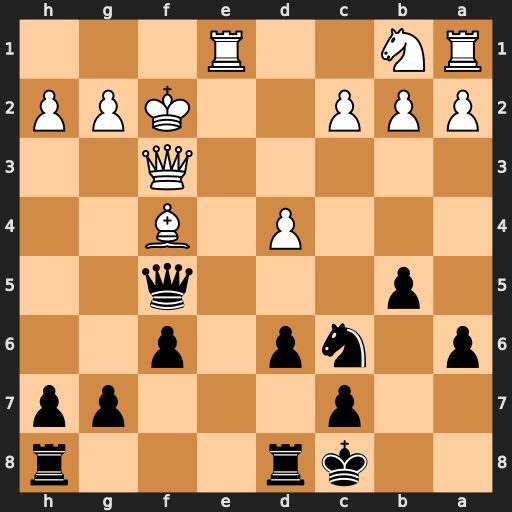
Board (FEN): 2kr3r/2p3pp/p1np1p2/1p3q2/3P1B2/5Q2/PPP2KPP/RN2R3
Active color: b
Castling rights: -
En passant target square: -
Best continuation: Nxd4 Qh3 Qxh3